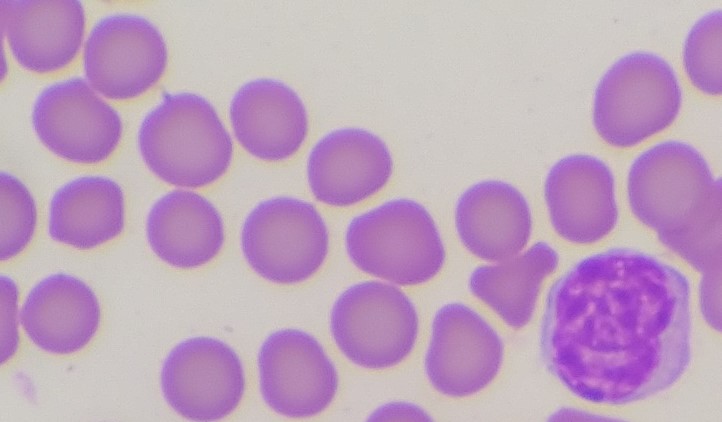
White blood cell type: Lymphocyte